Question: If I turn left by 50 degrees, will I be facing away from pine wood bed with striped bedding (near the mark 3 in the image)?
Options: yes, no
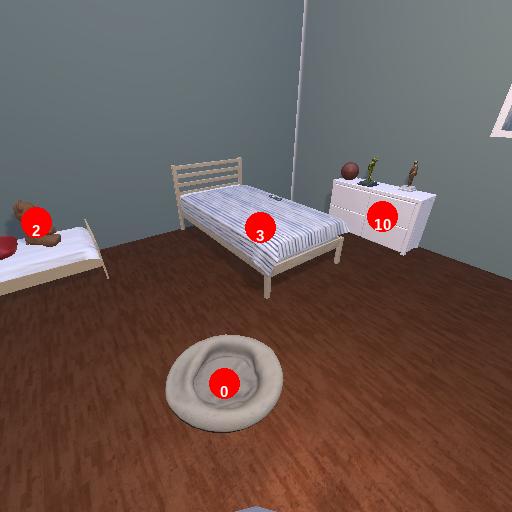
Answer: yes